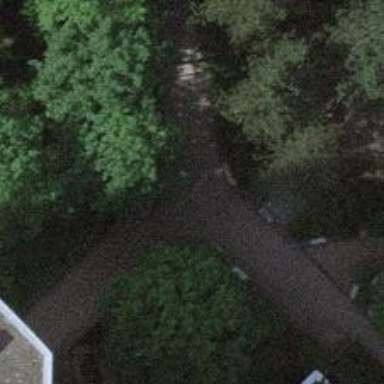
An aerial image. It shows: Path made of paving stones.